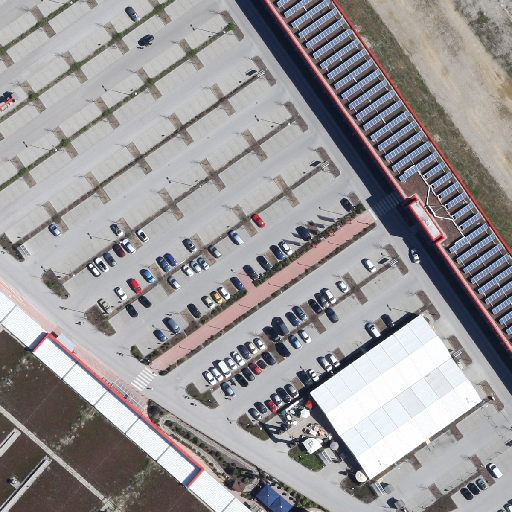
Referring expression: vehicle in the parking area